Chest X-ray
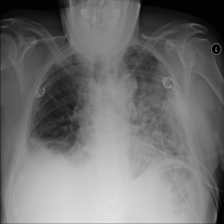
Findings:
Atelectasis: negative
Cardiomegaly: negative
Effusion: positive
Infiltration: negative
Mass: negative
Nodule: negative
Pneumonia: negative
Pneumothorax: negative
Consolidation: positive
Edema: negative
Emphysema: negative
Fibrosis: negative
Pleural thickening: negative
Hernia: negative